Question: I have a wordpress site and I'm having problems uploading pictures. Here is a print sreen of the problem, I didn't work on this site until now. I can't upload image and when I select the file shows the error 'Uncaught RangeError: Maximum call stack size exceeded' and 'v.event.remove'. I have no idea what is the problem, I disabled all the plugins but the problem remains. Please help and Thank you!

I discovered that the problem is the theme I'm using, but still haven't found what is exactly!
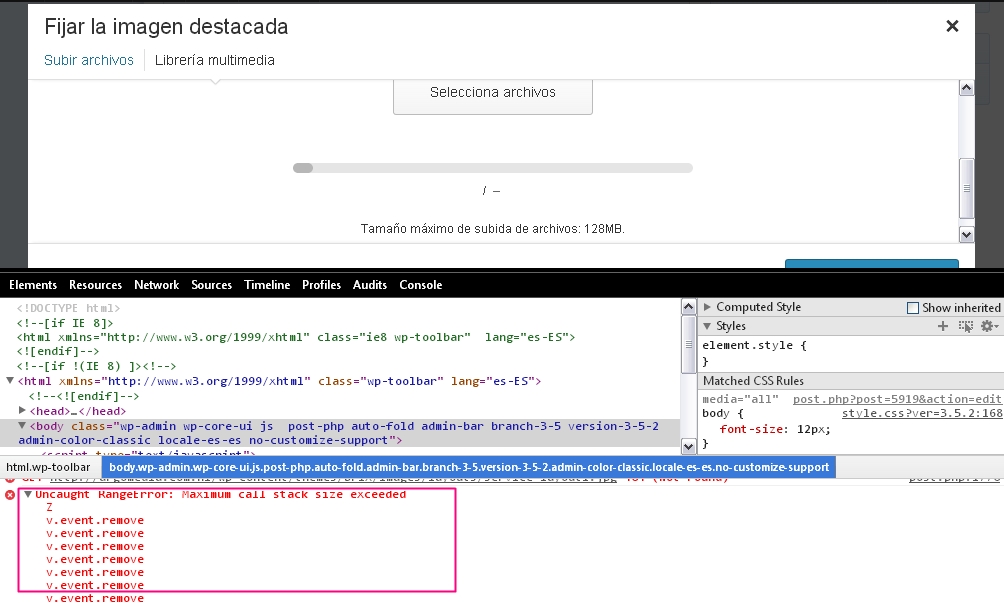
Answer: I solved the problem. It was some functions in one of the javascript files and also the validation.js file, I updated it and commented the functions in conflict, the page is working good!! Thanks for your help!